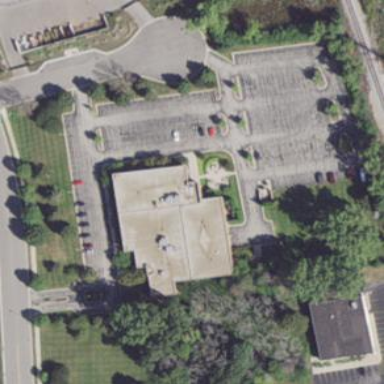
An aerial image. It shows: Office building.